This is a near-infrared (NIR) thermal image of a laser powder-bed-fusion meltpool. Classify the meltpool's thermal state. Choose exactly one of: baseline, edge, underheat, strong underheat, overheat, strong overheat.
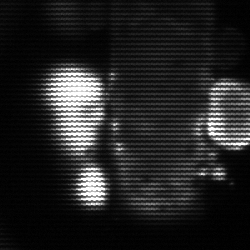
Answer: strong underheat